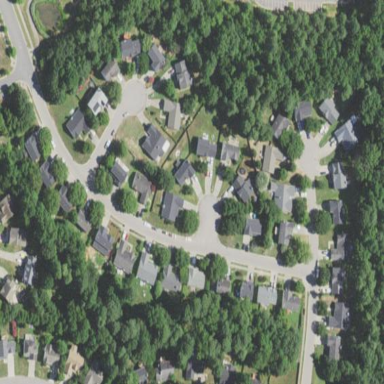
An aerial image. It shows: Residential area within neighborhood.